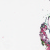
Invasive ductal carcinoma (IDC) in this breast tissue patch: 0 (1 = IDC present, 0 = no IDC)